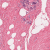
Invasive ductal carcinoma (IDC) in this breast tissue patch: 0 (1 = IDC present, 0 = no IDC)